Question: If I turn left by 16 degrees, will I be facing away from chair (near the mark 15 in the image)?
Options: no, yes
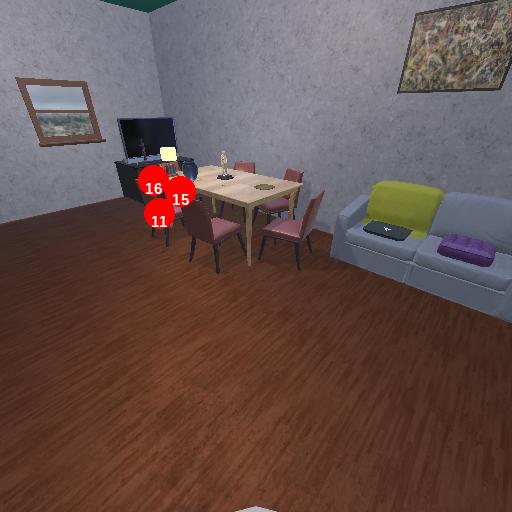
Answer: no